Field crop: tomato
Growth stage: 1
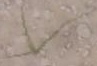
Species: cyperus